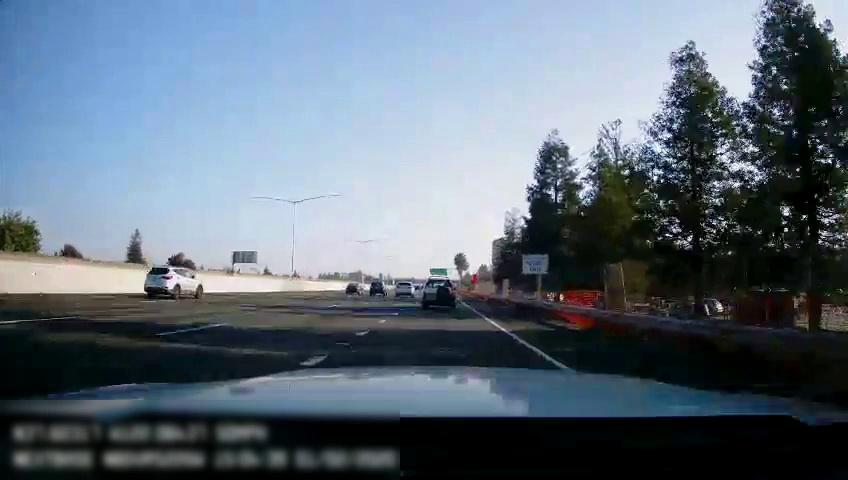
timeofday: Day
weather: Sunny
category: Drivable Space
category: Vehicles | SUV
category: Vehicles | SUV
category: Vehicles | SUV
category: Vehicles | Car
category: Vehicles | SUV
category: Lanes | Current Lane
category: Lanes | Alternate Lane
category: Lanes | Alternate Lane
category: Lanes | Alternate Lane
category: Lanes | Alternate Lane
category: Traffic | Signs
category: Traffic | Signs